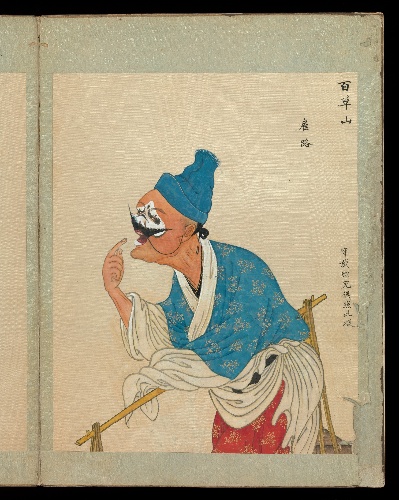
Title: 無款 清末 京劇一百人物像 冊 絹本|One hundred portraits of Peking opera characters
Artist: Unidentified artist
Date: late 19th–early 20th century
Object type: Album
Classification: Paintings
Medium: Album of fifty leaves; ink, color, and gold on silk
Culture: China
Period: Qing dynasty (1644–1911)
Dimensions: Image (each): 10 3/8 × 8 1/4 in. (26.4 × 21 cm)
Overall (each leaf): 12 7/8 × 9 3/8 in. (32.7 × 23.8 cm)
Overall (each double leaf): 12 7/8 × 18 3/4 in. (32.7 × 47.6 cm)
Department: Asian Art
Credit line: Rogers Fund, 1930
Accession year: 1930
Repository: Metropolitan Museum of Art, New York, NY
Tags: Opera|Women|Men|Portraits